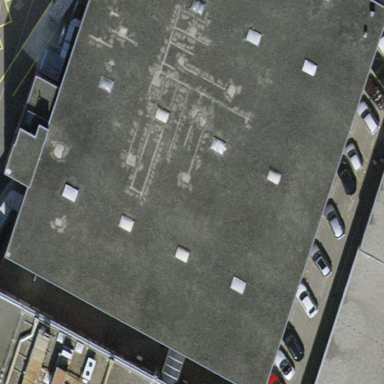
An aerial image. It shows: Industrial building with flat roof.